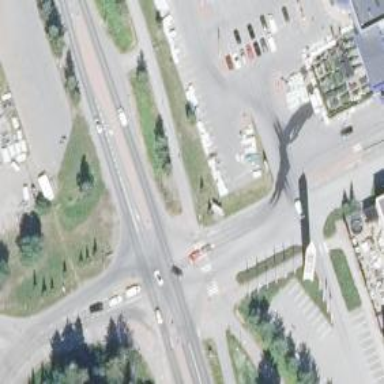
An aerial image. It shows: Crossing on the road.